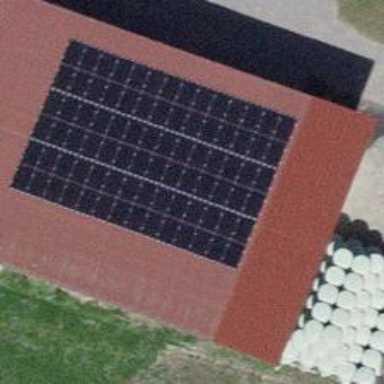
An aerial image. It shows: Solar power generator utilizing photovoltaic technology with solar photovoltaic panels.